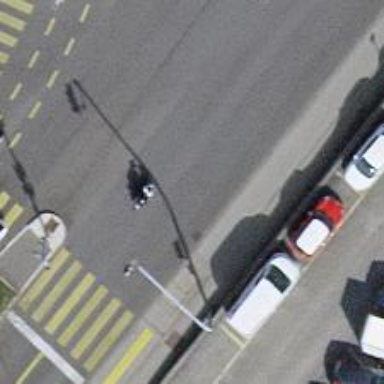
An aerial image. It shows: Road with traffic signals.